Field crop: maize
Growth stage: 2
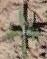
Species: atriplex